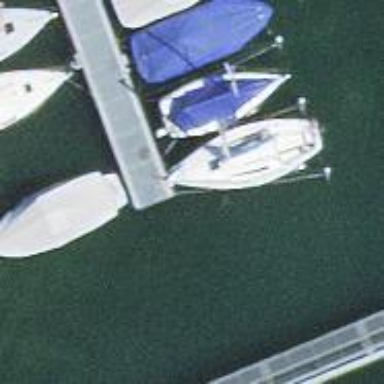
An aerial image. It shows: Man-made pier.